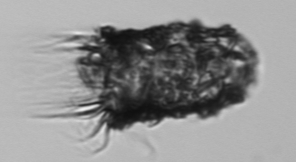
Label: Tintinnopsis